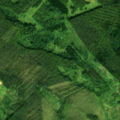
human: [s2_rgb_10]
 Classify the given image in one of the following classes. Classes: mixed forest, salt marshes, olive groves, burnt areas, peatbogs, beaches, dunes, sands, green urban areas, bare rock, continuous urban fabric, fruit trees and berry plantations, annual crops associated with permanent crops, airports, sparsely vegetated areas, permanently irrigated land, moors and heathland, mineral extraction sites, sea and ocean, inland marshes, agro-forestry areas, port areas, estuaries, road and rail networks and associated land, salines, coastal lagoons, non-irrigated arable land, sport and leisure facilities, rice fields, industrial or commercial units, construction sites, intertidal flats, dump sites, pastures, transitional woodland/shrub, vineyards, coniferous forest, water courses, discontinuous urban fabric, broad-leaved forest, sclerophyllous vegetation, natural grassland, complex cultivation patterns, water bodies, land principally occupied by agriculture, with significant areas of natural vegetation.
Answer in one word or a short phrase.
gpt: coniferous forest, mixed forest, transitional woodland/shrub